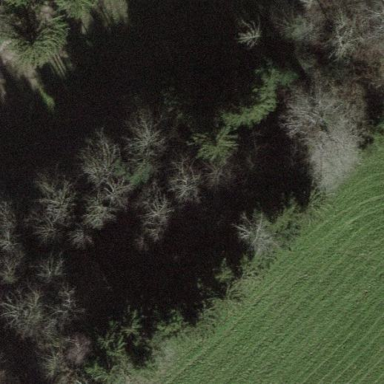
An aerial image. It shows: Forest area.